Question: On my HTC phone the RemoteView for notifications looks like the image below...

I'd like to use the same layout (image, bold text and small text) for a notification in my app but I can't work out if it's a stock Android layout or not. I've created my own layout but it's not quite the same and I'd like to stick to the 'standard' if possible.
Using eclipse I tried typing in 'android.R.layout.' to see what the suggestions were but I can't see any with a name which would suggest a notification layout.
Is it a stock Android layout? If so, how do I access it?
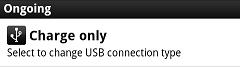
Answer: It is standard Android notification layout and you don't need to create your own custom layout. Just use existing notification API to set drawable, title and text. Below is an example, using 'NotificationCompat.Builder' from compatibility library:
'''
Intent notificationIntent = new Intent(this, ActivityHome.class);
PendingIntent pendingIntent = PendingIntent.getActivity(this, 0, notificationIntent, PendingIntent.FLAG_CANCEL_CURRENT);
NotificationCompat.Builder builder = new NotificationCompat.Builder(this);
builder.setContentIntent(pendingIntent)
.setWhen(System.currentTimeMillis())
.setTicker(getText(R.string.notification_ticker))
.setSmallIcon(R.drawable.notification_icon)
.setContentTitle(getText(R.string.notification_title))
.setContentText(getText(R.string.notification_text));
mNotificationManager.notify(NOTIFICATION_ID, builder.getNotification());
'''
And the same using 'Notification' class:
'''
Notification notification = new Notification(R.drawable.notification_icon, getText(R.string.notification_ticker), System.currentTimeMillis());
Intent notificationIntent = new Intent(this, ActivityHome.class);
PendingIntent pendingIntent = PendingIntent.getActivity(this, 0, notificationIntent, PendingIntent.FLAG_CANCEL_CURRENT);
notification.setLatestEventInfo(this, getString(R.string.notification_title), getText(R.string.notification_text), pendingIntent);
mNotificationManager.notify(NOTIFICATION_ID, builder.getNotification());
'''